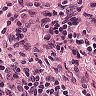
Metastatic tissue present: no